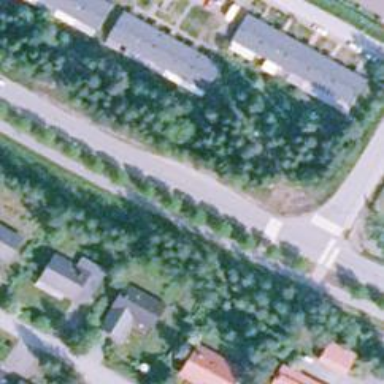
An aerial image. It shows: Asphalt cycleway.